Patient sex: F
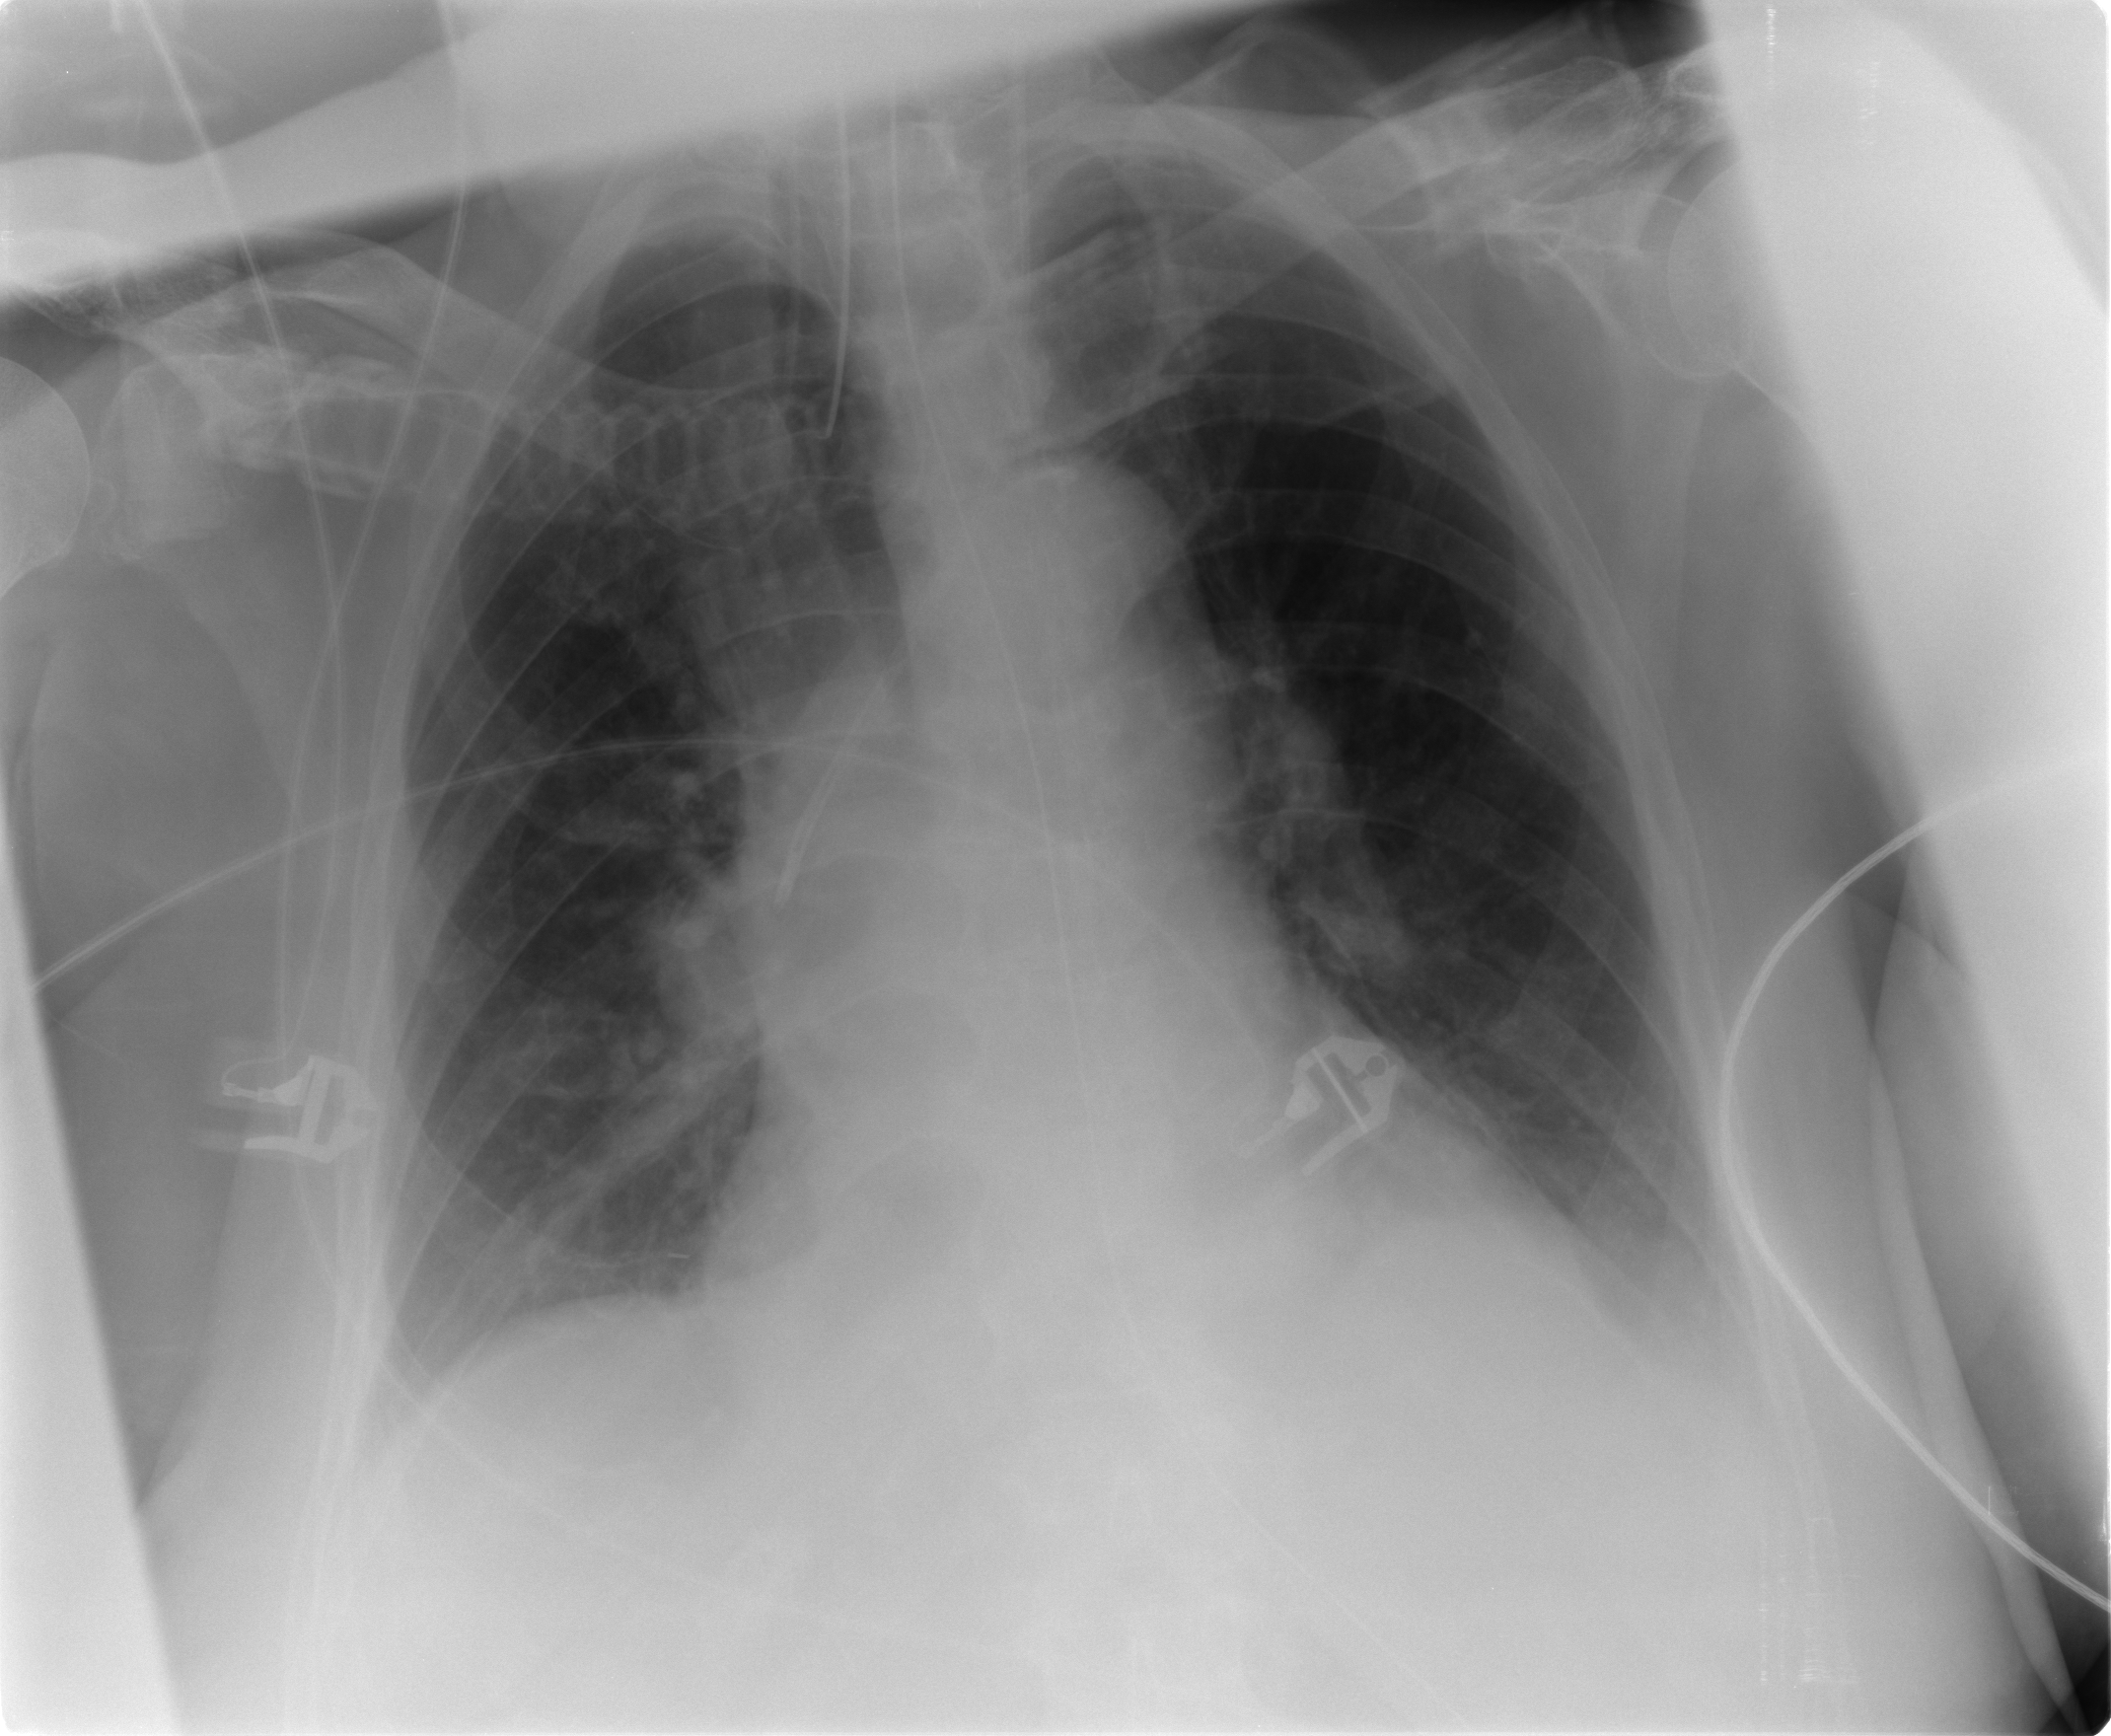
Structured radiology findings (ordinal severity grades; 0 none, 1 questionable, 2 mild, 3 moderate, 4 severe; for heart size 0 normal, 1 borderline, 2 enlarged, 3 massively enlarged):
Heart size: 1
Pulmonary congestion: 1
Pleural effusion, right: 0
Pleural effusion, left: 1
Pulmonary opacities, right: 1
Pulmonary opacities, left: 0
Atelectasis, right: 2
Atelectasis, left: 1